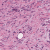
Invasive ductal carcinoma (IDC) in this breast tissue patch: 1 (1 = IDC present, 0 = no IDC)